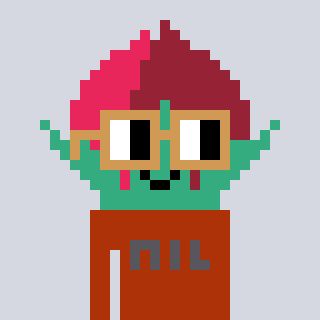
a pixel art character with square brown glasses, a rosebud-shaped head and a hotbrown-colored body on a cool background